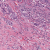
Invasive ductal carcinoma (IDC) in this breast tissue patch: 1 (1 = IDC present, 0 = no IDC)